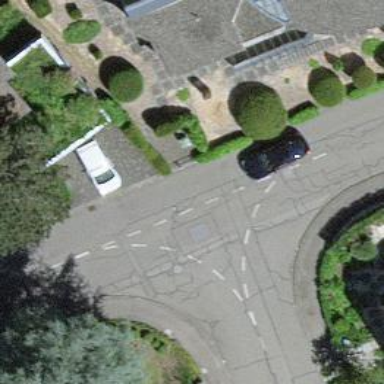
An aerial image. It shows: Residential road with asphalt surface and sidewalk on the left side.